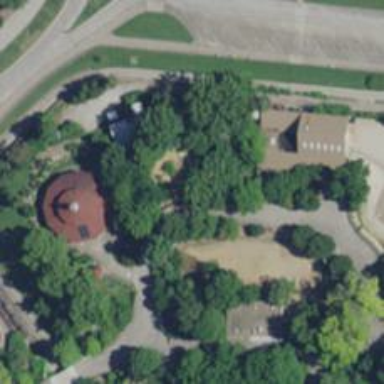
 which is popular attraction for tourists."